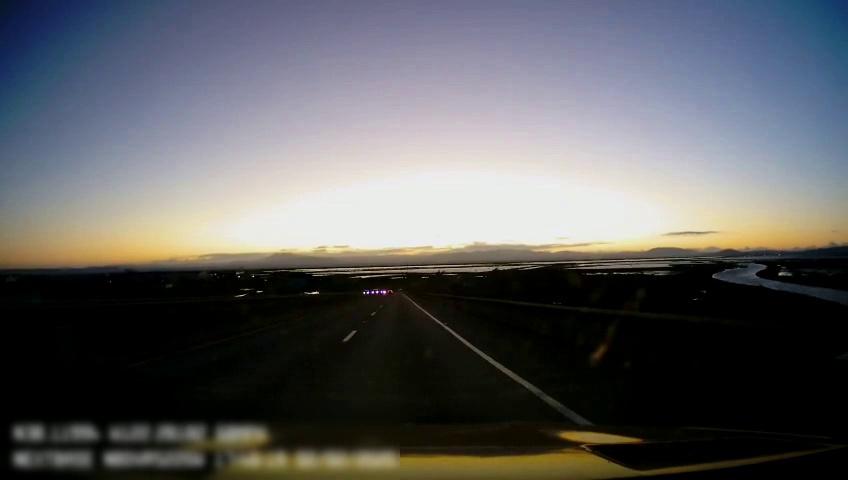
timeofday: Dusk/Dawn/Twilight
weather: Sunny
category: Drivable Space
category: Lanes | Current Lane
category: Lanes | Current Lane
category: Lanes | Alternate Lane